Question: Using Fancybox single image box, the image is not completely loaded in IE. Chrome loads the image perfectly, but on IE it looks like as the loading is cut short somehow. The image itself comes from DB as byte array and loads just fine on IE when set as an ordinary html image.
This is what I get on Fancybox:

Any pointers on how to force the loading to continue until the whole image is sent?
JQuery for fancybox:
'''
$("a#single_image").fancybox({
'type': 'image',
'hideOnContentClick' : 'true'
});
'''
Image:
'''
<a id="single_image" href="<%= Source %>"><img runat="server" id="largeImg" /></a>
'''
Where "Source" is a string containing the image data.
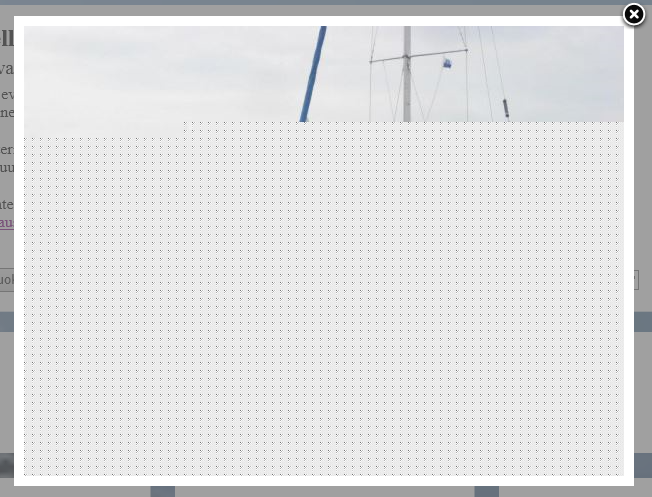
Answer: Fixed it myself after scratching my head for a really long time.
Turns out the request grows too long for IE to handle (or something like it) when the image data is read twice from the code-behind.
Instead I removed the 'href' attribute from the '<a>'-tag and added it again with jQuery, so that it's read from the ''-tag's 'src' attribute, like so:
'''
$(document).ready(function () {
var src = $("#<%: largeImg.ClientID %>").attr("src");
$("#largeImgLink").attr("href", src);
});
'''
This also keeps the request shorter and reduces traffic load on the server.
On a footnote, this was a Fancybox-specific issue. The problem was the same with Lightbox also, and only on IE and EDGE. Chrome loaded the image correctly from the beginning.